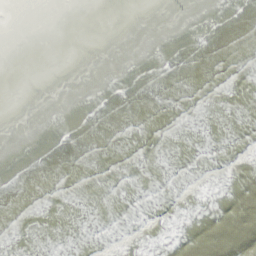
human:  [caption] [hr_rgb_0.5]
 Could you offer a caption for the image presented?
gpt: This is a beach with blue sea and sand .

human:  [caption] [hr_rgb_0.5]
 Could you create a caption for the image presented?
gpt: The waves come over again and again to the sand beach and throw up white foam .

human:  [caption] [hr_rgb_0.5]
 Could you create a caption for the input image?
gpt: The waves slapping a white sand beach .

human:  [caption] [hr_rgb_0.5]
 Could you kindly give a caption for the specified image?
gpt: The waves slapping a white sand beach over and over again .

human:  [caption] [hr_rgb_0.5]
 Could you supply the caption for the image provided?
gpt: The waves violently slapping a white sand beach over and over again .